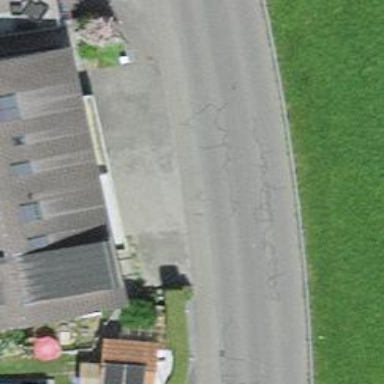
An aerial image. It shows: Tertiary road with asphalt surface.